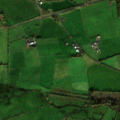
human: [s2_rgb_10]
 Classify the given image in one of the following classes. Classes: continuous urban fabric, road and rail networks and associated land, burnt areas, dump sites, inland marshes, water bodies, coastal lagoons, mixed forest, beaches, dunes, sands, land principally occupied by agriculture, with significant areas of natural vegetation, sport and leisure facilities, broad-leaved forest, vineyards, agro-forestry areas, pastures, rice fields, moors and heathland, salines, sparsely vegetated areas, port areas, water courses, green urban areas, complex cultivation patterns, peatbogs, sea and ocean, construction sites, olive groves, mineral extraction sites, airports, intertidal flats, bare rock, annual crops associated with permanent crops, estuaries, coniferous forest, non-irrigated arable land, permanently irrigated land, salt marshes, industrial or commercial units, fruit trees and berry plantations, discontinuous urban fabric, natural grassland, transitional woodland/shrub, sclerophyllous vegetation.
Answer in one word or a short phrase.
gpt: pastures